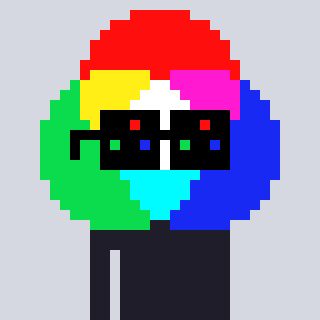
a pixel art character with square black sunglasses, a color circle-shaped head and a magenta-colored body on a cool background